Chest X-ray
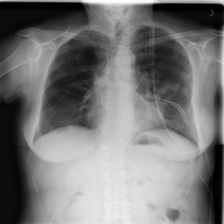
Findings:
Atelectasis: negative
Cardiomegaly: negative
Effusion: negative
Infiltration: negative
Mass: negative
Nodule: negative
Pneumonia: negative
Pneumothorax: negative
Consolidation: negative
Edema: negative
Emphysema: negative
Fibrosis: negative
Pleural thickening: negative
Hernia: negative